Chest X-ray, PA view. Patient: 51 years old, sex M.
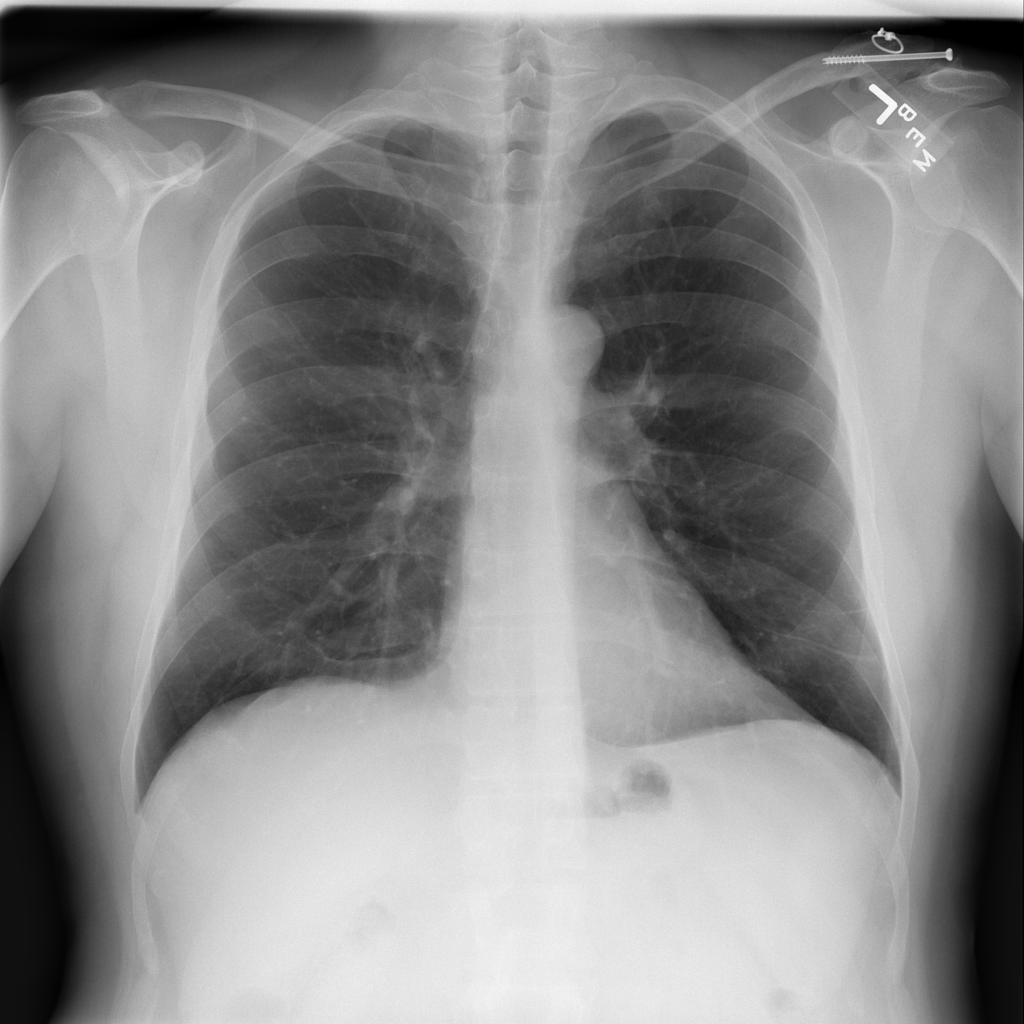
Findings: Atelectasis